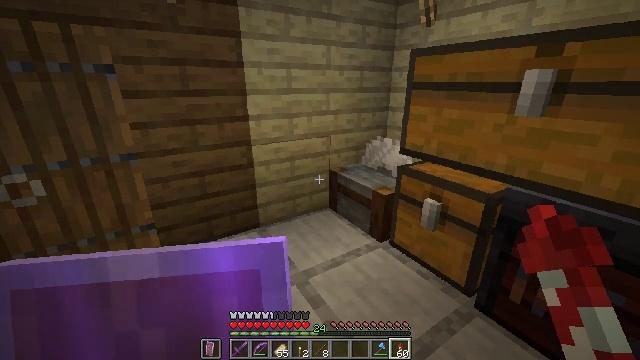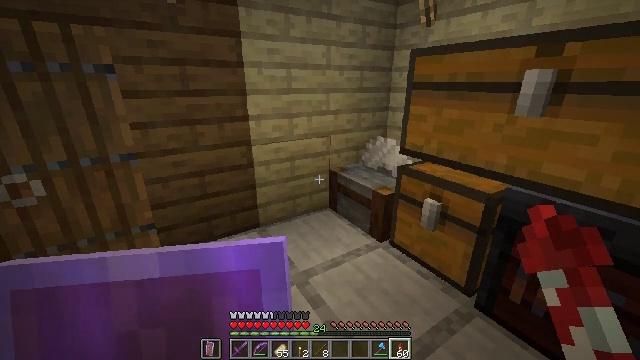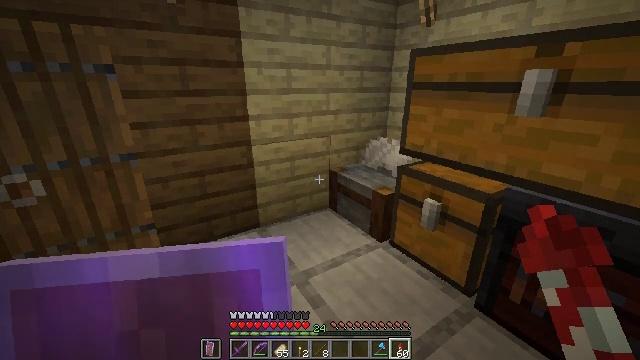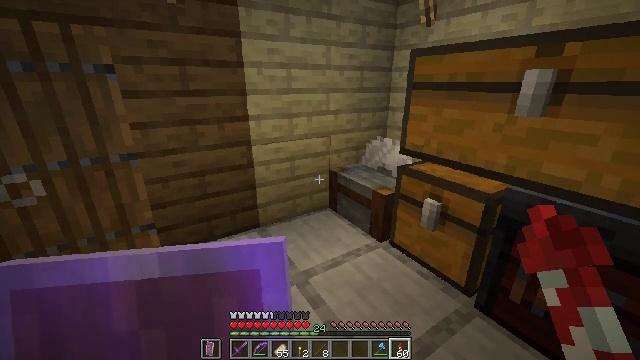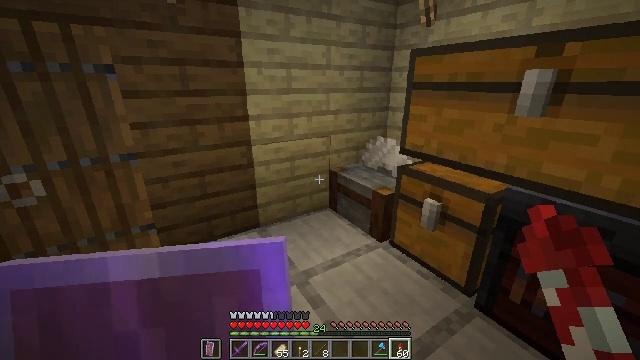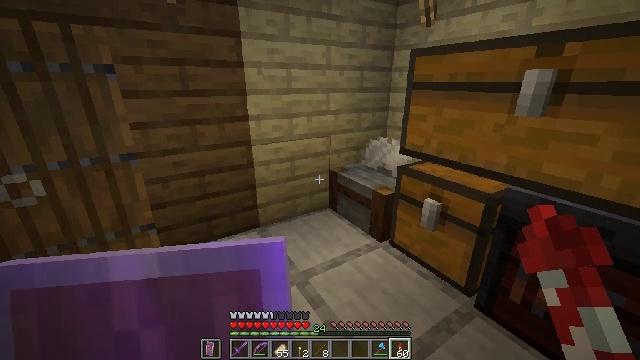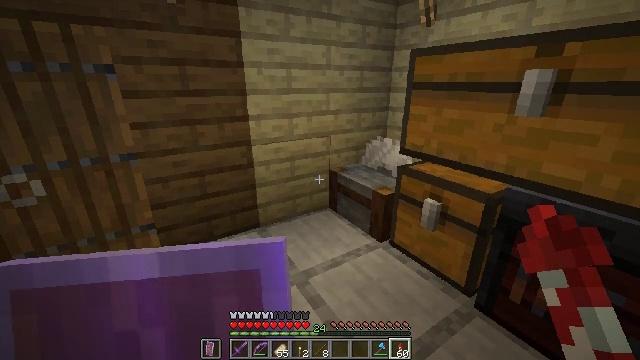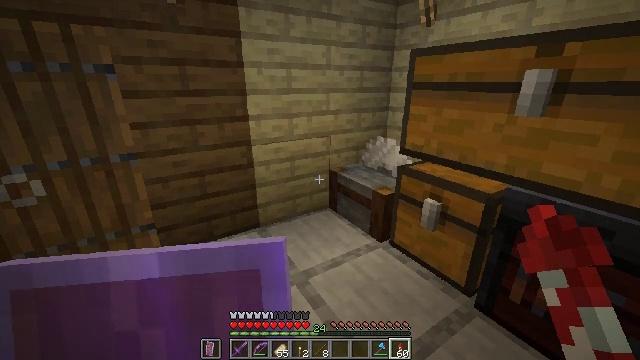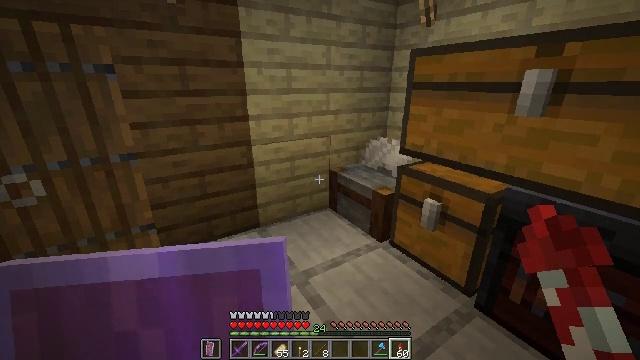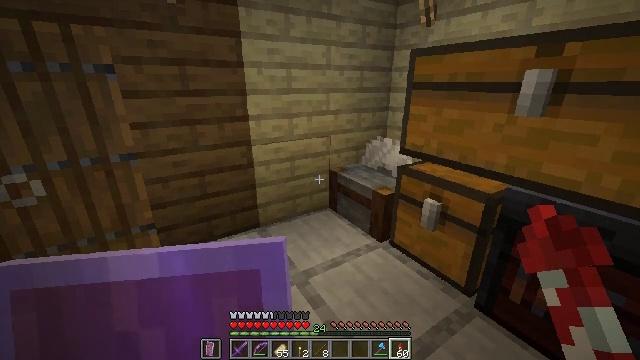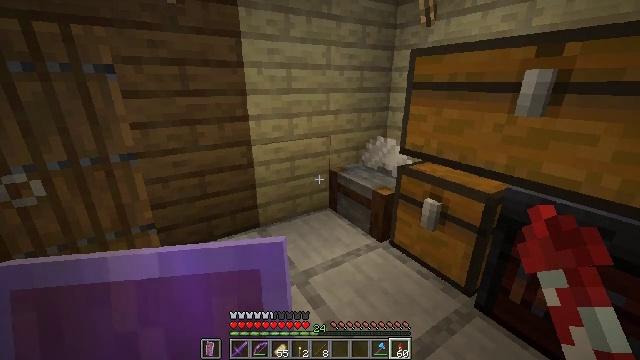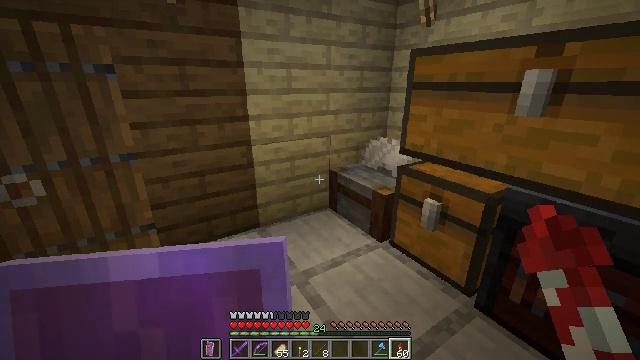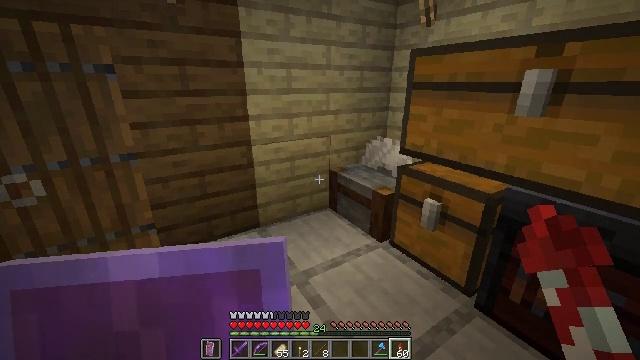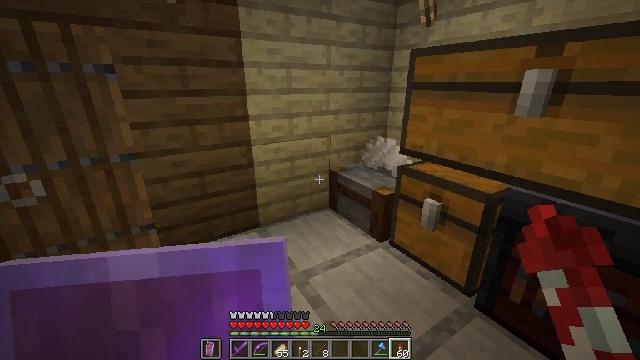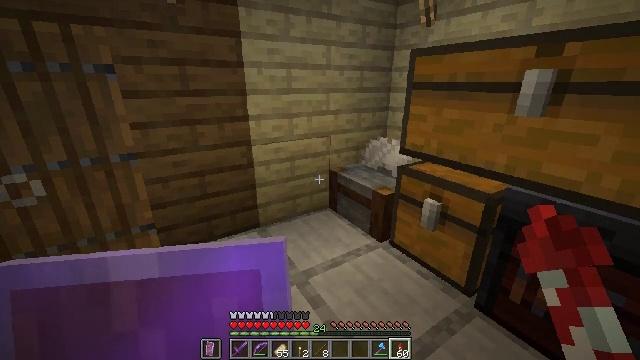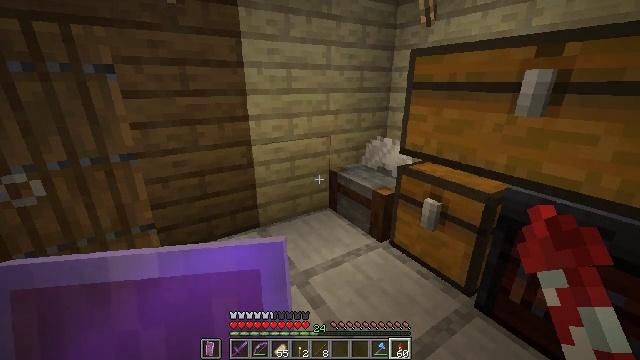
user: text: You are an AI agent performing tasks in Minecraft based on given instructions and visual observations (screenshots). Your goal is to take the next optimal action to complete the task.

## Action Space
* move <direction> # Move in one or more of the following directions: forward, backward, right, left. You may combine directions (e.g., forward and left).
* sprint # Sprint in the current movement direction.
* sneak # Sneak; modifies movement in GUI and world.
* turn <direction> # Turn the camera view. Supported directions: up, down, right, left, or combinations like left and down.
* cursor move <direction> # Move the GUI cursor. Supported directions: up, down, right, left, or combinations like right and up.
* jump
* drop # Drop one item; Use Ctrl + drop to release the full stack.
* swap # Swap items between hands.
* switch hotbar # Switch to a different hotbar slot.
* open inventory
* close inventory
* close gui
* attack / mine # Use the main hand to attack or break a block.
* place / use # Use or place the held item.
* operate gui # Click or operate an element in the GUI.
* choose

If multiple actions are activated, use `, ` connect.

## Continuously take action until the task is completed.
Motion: motion action
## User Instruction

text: Collect blackstone for building.
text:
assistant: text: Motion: no_op
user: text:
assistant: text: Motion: no_op
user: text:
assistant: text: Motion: no_op
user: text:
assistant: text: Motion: no_op
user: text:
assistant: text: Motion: no_op
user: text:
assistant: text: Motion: no_op
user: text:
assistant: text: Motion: no_op
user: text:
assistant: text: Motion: no_op
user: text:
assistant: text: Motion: no_op
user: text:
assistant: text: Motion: no_op
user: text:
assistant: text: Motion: no_op
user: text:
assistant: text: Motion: no_op
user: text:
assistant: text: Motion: no_op
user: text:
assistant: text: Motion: no_op
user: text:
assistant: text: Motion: no_op
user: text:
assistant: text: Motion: no_op
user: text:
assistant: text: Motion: no_op
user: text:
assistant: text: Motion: no_op
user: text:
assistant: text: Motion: no_op
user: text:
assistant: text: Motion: no_op
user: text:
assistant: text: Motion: no_op
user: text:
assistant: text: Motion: no_op
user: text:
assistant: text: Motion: no_op
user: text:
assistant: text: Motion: no_op
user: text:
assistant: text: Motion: no_op
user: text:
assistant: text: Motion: no_op
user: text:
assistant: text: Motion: no_op
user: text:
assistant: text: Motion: no_op
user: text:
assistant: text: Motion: no_op
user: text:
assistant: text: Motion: no_op